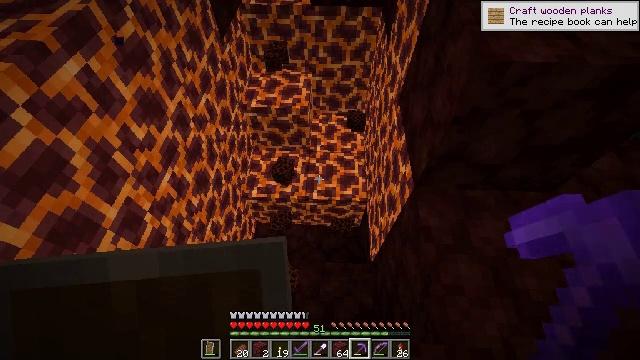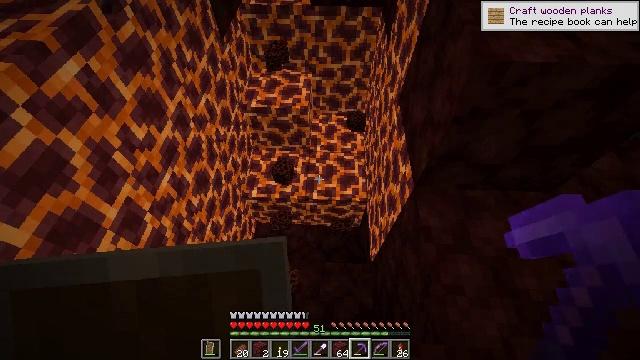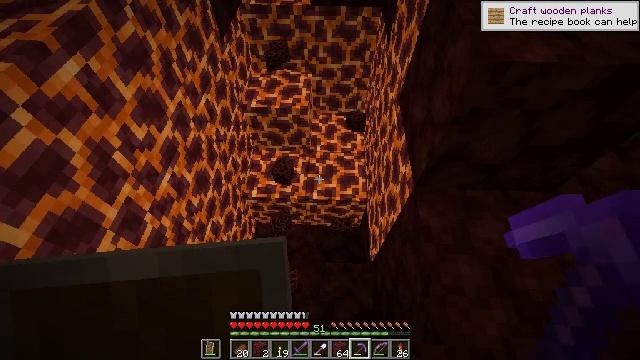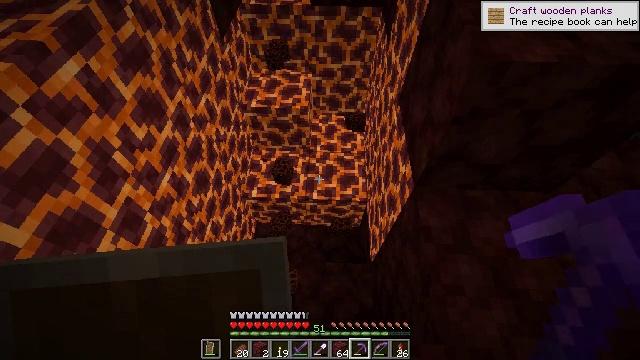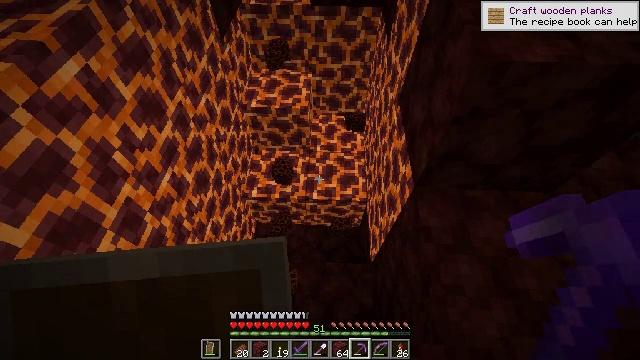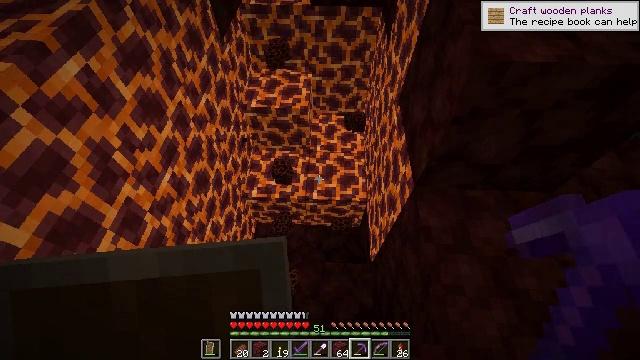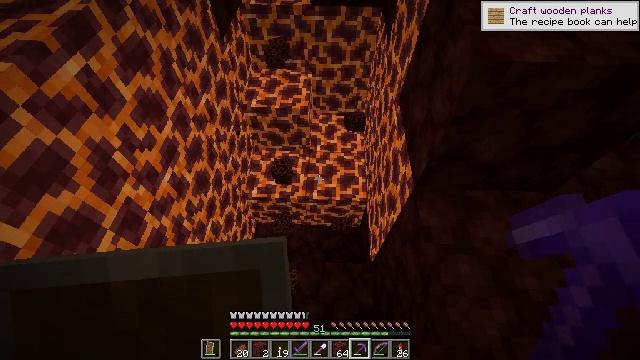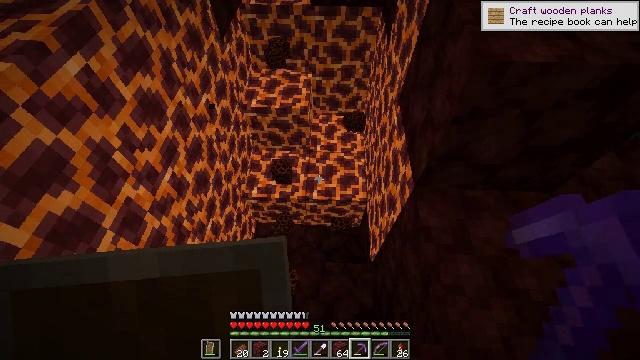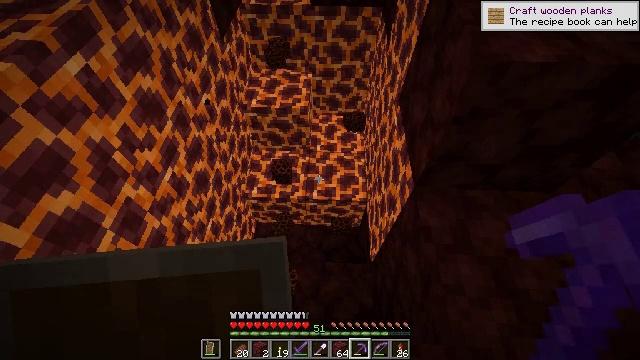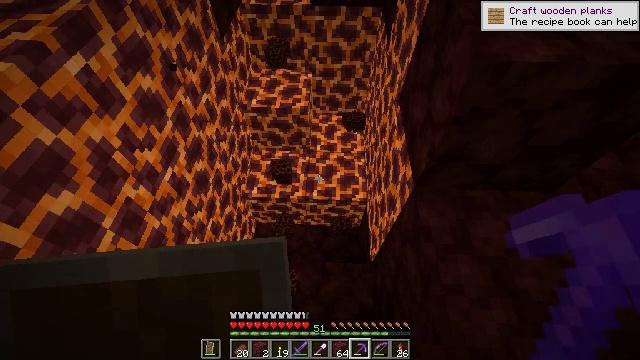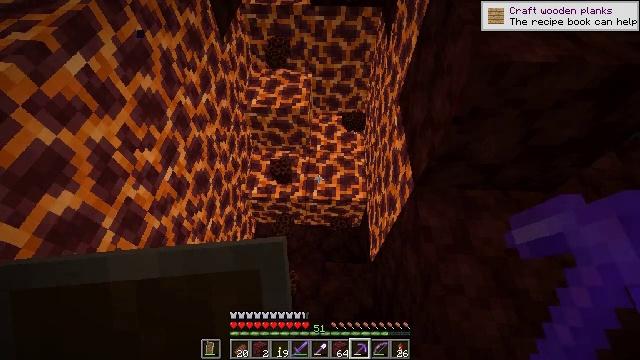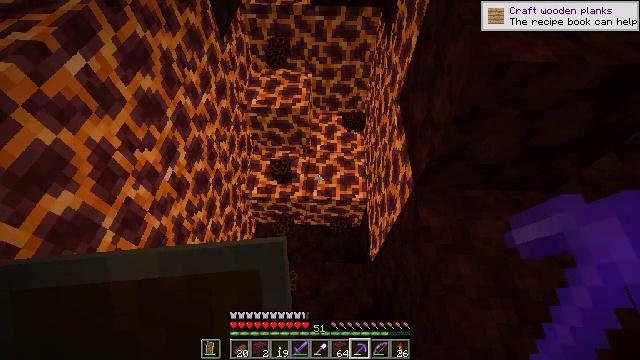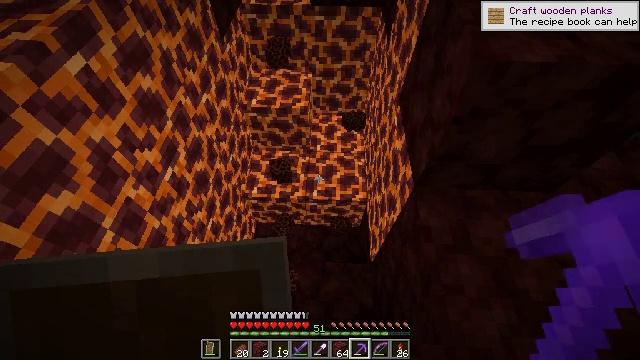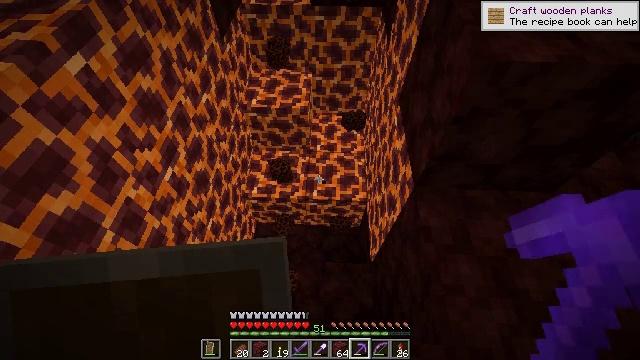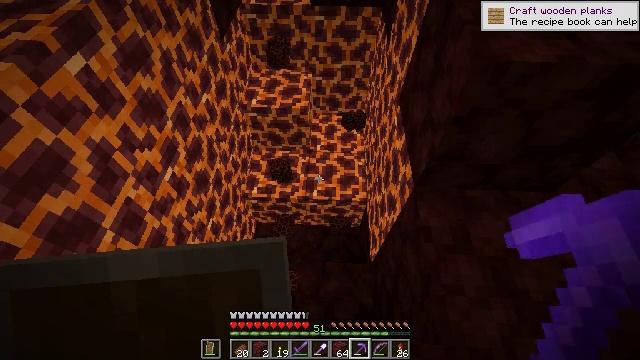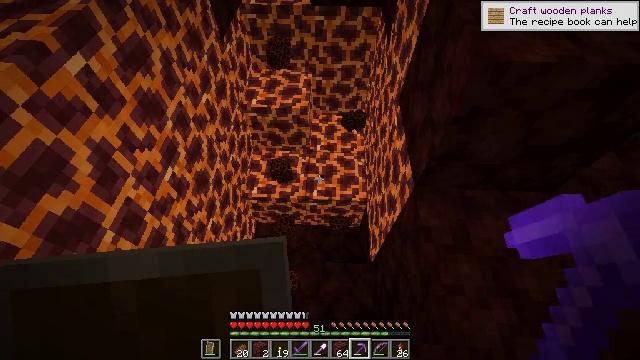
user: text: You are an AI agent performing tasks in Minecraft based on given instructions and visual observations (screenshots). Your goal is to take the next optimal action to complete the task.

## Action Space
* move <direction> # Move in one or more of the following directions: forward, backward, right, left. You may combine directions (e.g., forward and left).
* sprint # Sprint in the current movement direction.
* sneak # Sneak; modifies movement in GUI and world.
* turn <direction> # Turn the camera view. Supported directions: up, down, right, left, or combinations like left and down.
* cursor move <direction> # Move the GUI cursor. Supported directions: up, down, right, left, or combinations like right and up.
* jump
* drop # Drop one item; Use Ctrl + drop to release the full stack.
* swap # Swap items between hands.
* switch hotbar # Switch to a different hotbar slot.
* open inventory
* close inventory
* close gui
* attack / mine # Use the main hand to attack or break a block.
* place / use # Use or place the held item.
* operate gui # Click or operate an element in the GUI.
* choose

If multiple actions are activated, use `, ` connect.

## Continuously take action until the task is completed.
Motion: motion action
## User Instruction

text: Break the magma block to collect it.
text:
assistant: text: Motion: no_op
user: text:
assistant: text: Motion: no_op
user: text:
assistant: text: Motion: no_op
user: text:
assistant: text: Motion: no_op
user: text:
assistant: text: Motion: no_op
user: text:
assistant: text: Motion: no_op
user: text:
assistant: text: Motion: no_op
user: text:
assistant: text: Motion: no_op
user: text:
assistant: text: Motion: no_op
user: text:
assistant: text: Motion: no_op
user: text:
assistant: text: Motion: no_op
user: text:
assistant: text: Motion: no_op
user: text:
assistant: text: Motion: no_op
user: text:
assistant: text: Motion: no_op
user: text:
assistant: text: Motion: no_op
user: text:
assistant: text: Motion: no_op
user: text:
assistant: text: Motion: no_op
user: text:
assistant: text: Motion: no_op
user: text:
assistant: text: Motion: no_op
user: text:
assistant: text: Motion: no_op
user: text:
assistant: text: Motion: no_op
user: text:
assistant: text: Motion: no_op
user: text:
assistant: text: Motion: no_op
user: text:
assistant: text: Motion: no_op
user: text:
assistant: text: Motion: no_op
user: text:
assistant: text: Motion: no_op
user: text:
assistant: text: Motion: turn down
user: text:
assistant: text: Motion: turn left and down
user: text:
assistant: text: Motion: turn down
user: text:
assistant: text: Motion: turn down